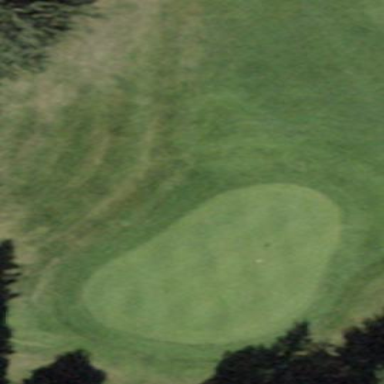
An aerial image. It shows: Green golf area with grass land use.